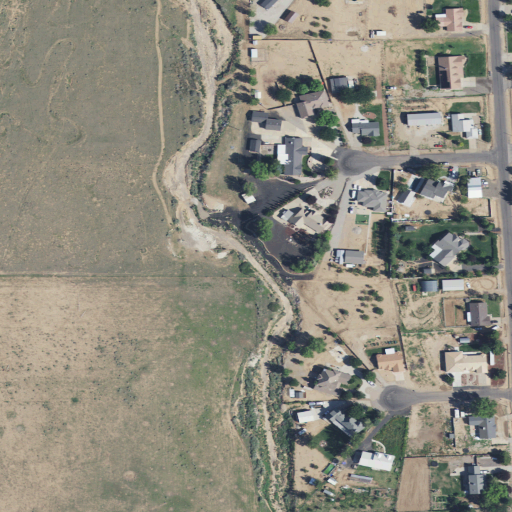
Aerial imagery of valley in Utah named Rock Hollow Wash containing shrub, open development, low intensity development, medium intensity development, and grassland